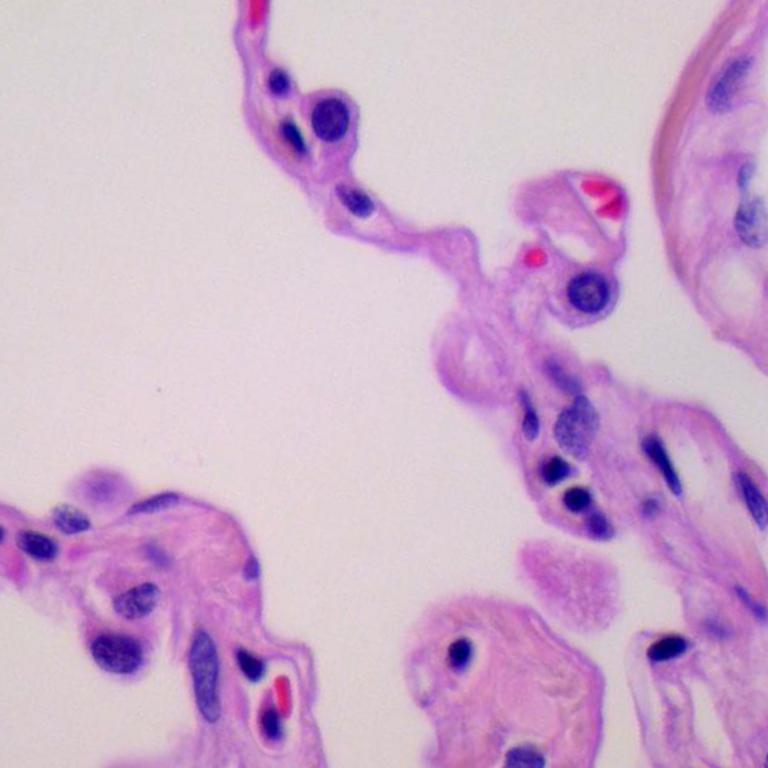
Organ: lung
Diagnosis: benign